Current action and preconditions to check: path_clear

Your task: For each precondition in the list above, predict whether it will hold at this action.

Consider the current scene as observed from the mobile robot's camera, and analyze the predicted future states of all dynamic agents (e.g., people, animals, vehicles, or any moving entities) within the NEXT SECOND.

IMPORTANT: Only answer "very likely" if you are absolutely certain—based on strong, clear evidence—that a dynamic agent will violate the precondition in the predicted future state. Do NOT answer "very likely" for unlikely, ambiguous, or low-probability risks.

Ask yourself for each precondition: Is there a high probability, with clear and convincing evidence, that the predicted future states of any dynamic agent will interfere with the predicted future state of the currently executing action within the NEXT SECOND, causing that precondition to fail?

Assess the risk level based on these predictions. Use "likely" or "very likely" if motions create a clear risk of interference.

Use "neutral" or "improbable" if agents are nearby but their predicted paths are clearly diverging or non-conflicting.

Failure Risk Categories: "very improbable", "improbable", "neutral", "likely", "very likely"

Answer Format: Output ONLY the probability_of_failure value from these categories: "very improbable", "improbable", "neutral", "likely", "very likely"

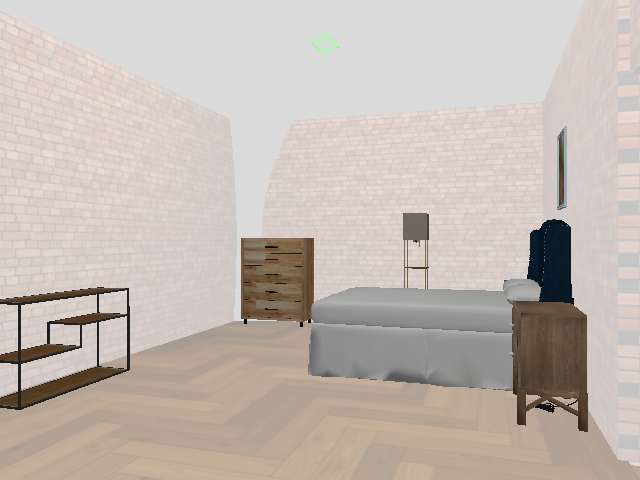

Answer: very improbable